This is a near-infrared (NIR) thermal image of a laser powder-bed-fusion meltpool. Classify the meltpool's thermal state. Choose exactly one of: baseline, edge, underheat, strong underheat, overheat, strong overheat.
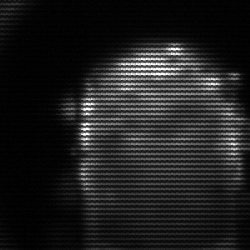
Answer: baseline